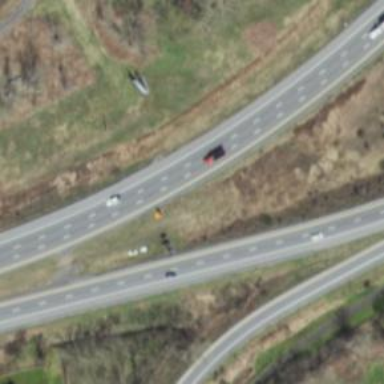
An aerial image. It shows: This image shows trunk highway that functions as expressway.